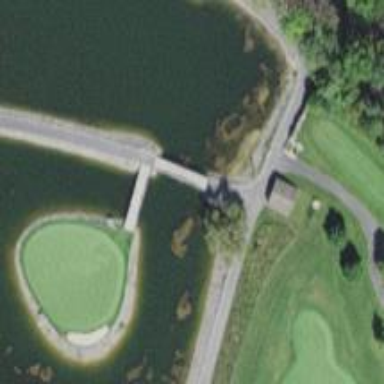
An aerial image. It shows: Service road on bridge designed for golf cartpath.